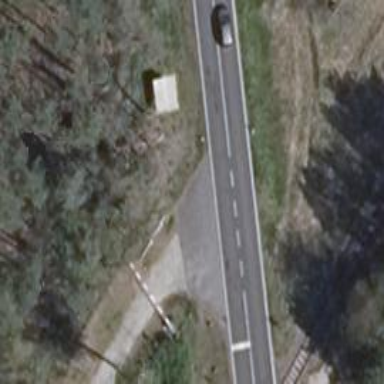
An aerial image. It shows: Emergency access point on the road.